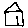
Label: house